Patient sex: M
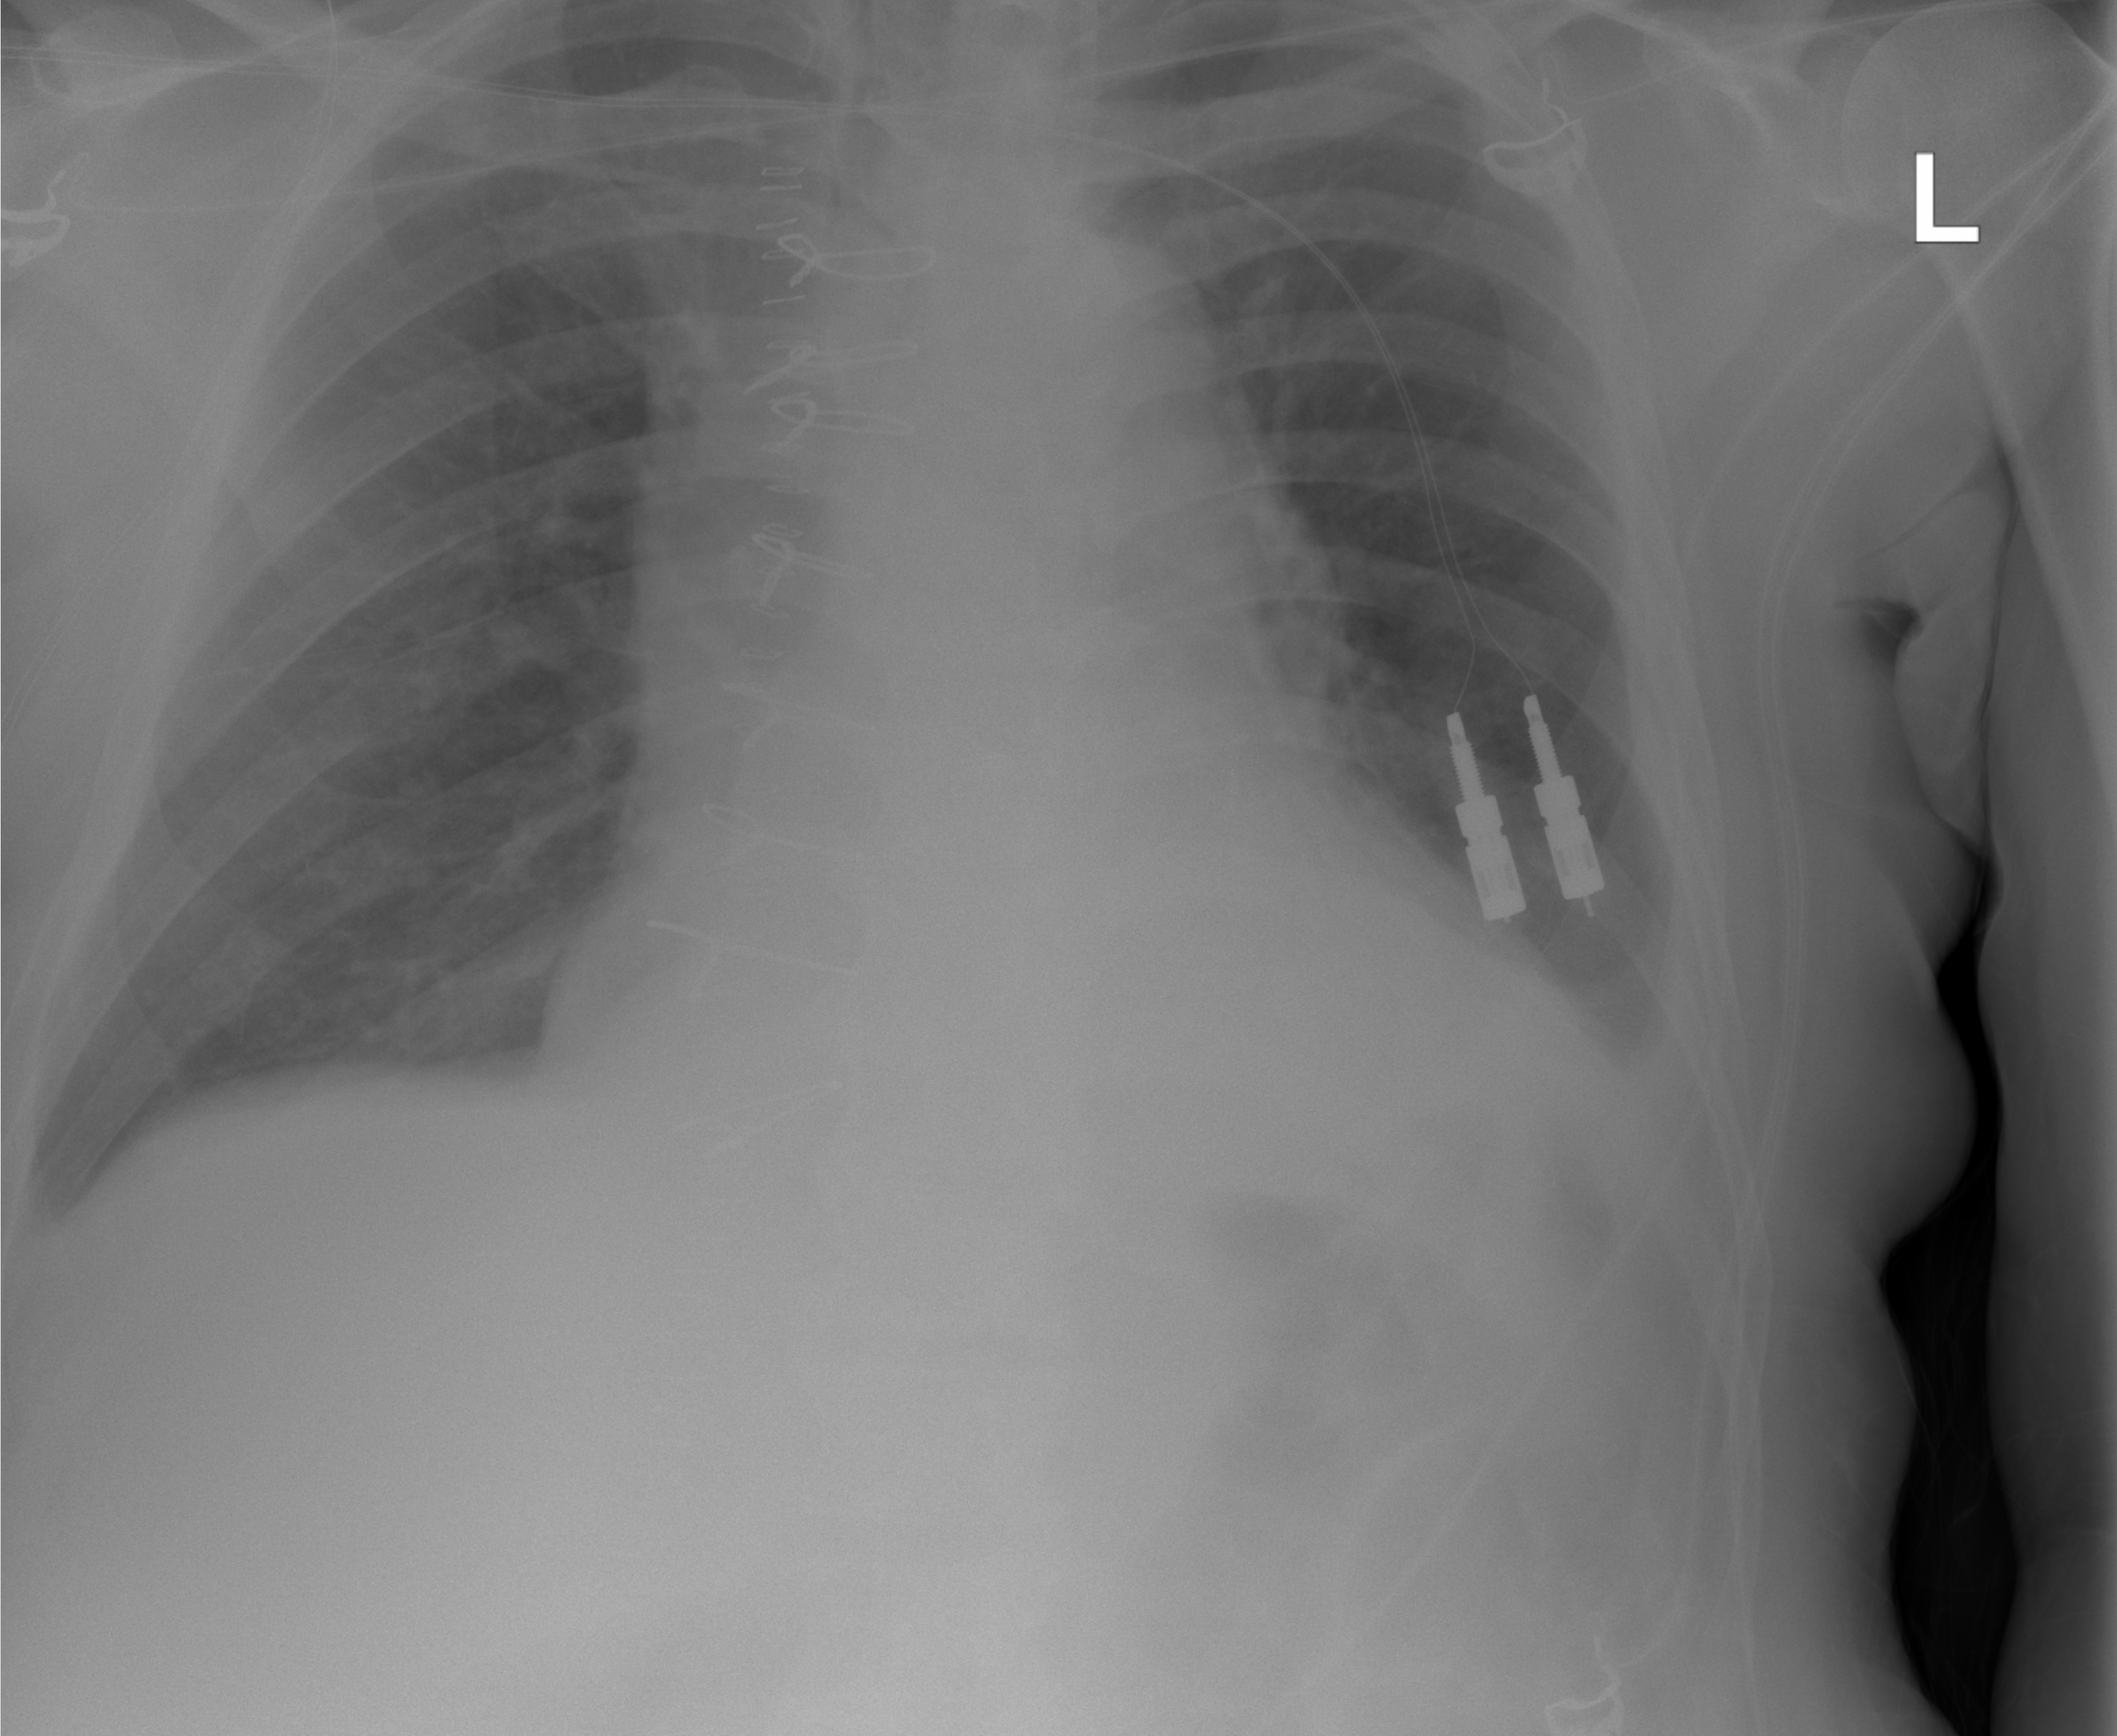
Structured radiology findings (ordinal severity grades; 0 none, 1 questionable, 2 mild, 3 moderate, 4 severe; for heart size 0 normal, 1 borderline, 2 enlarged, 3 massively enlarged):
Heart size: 0
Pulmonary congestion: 0
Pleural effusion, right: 0
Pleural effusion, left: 2
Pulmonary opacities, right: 0
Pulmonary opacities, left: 0
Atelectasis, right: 0
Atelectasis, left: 2